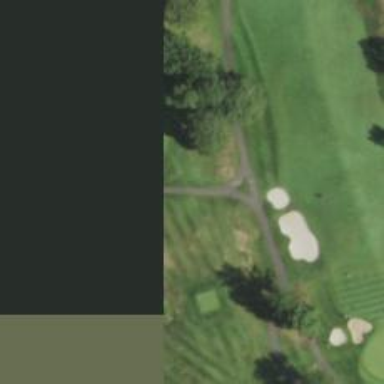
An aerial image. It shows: Path for both roads and golfers.